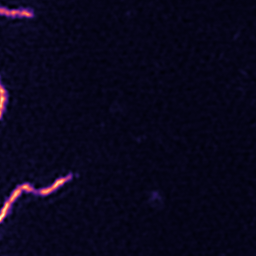
Label: Super-resolution ER image